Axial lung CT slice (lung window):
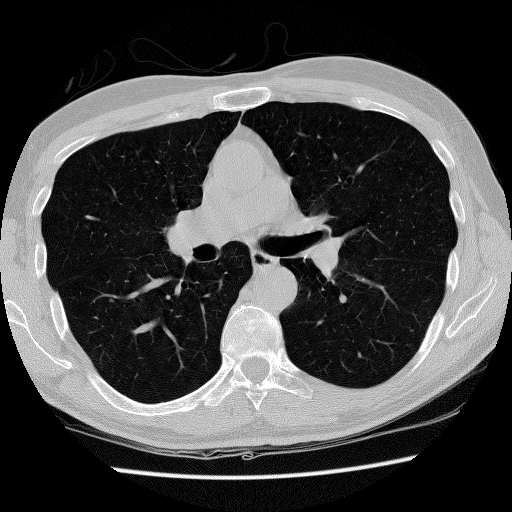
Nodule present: yes
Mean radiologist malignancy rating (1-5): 2